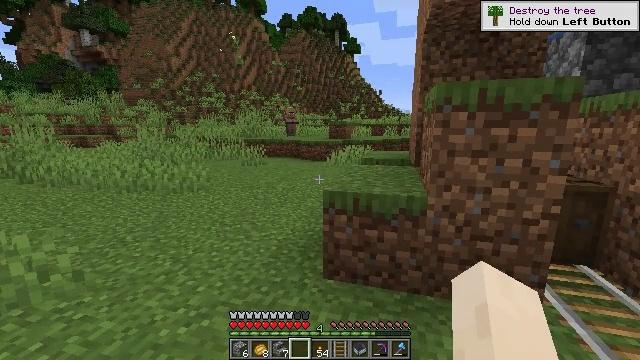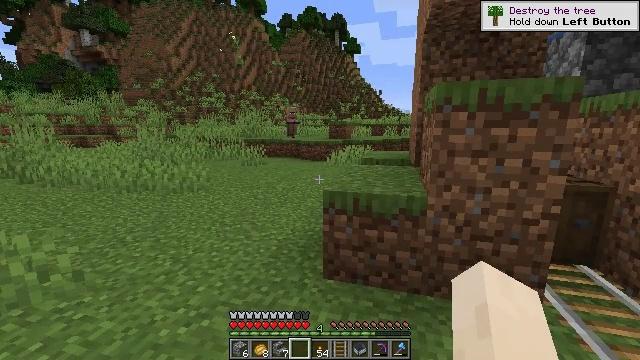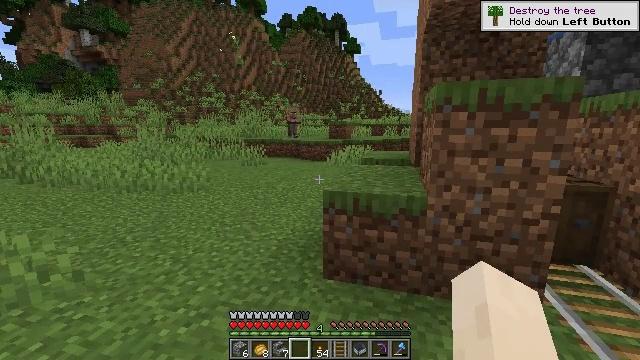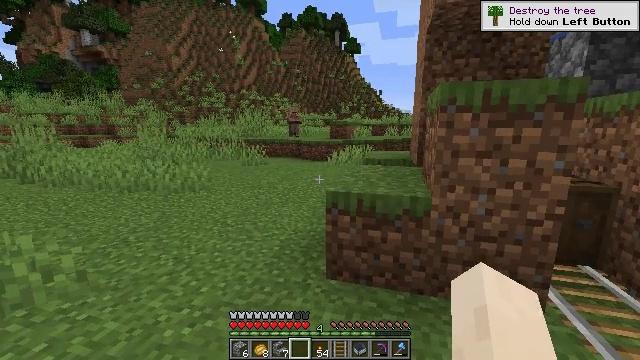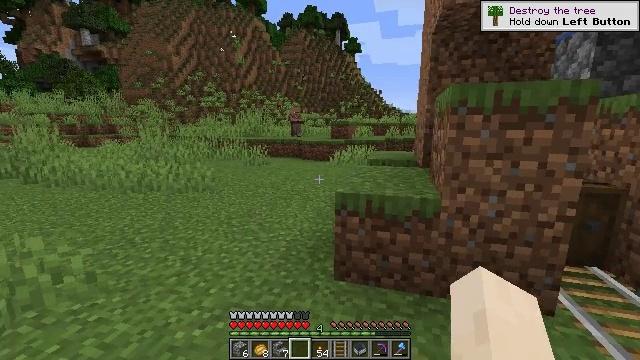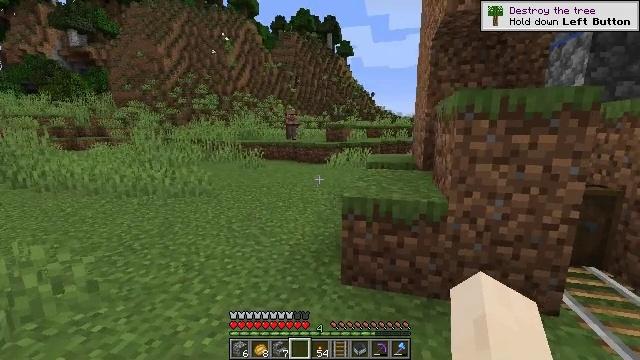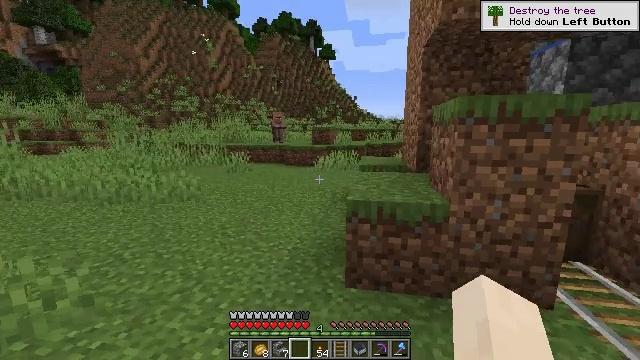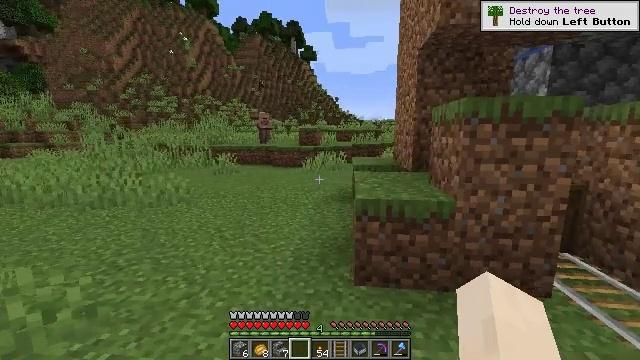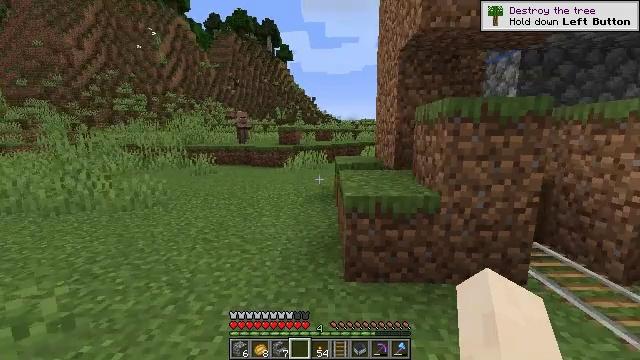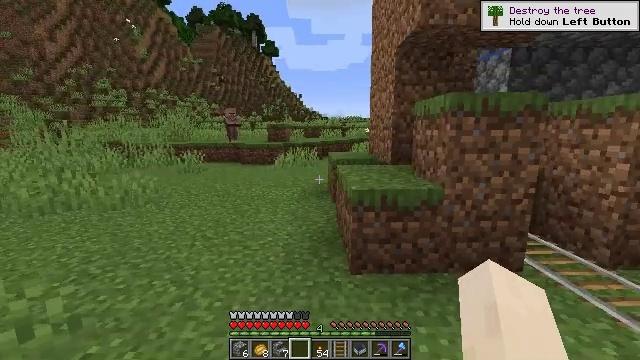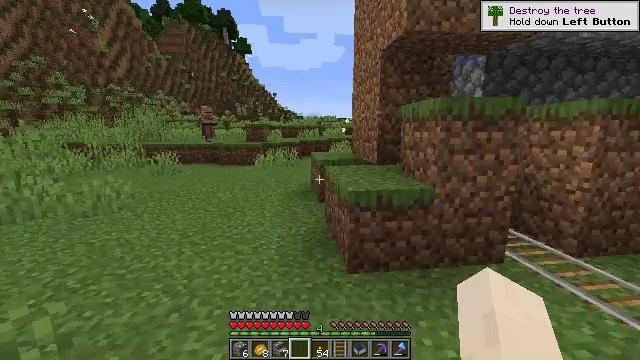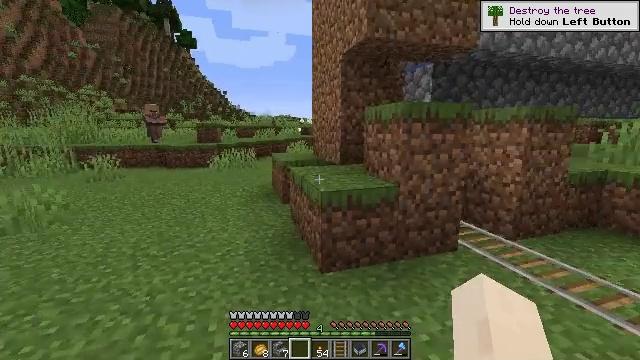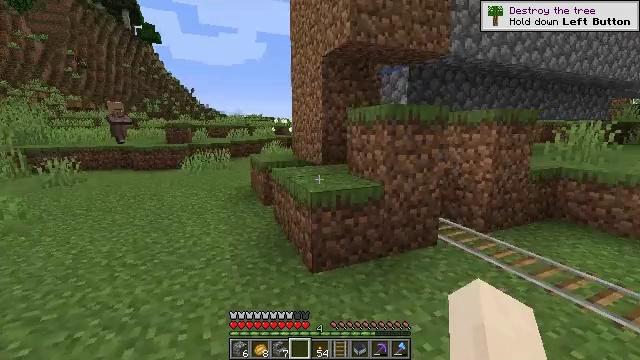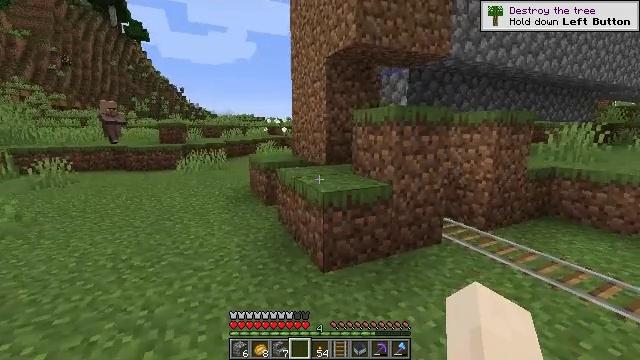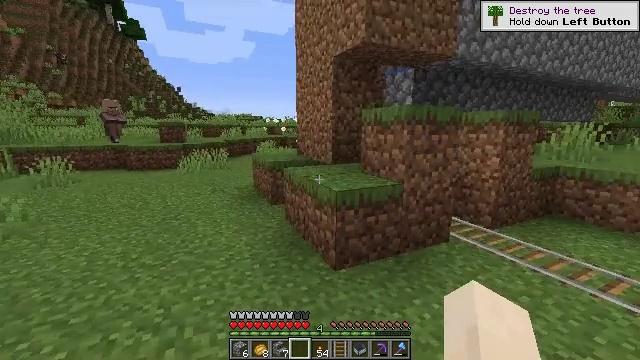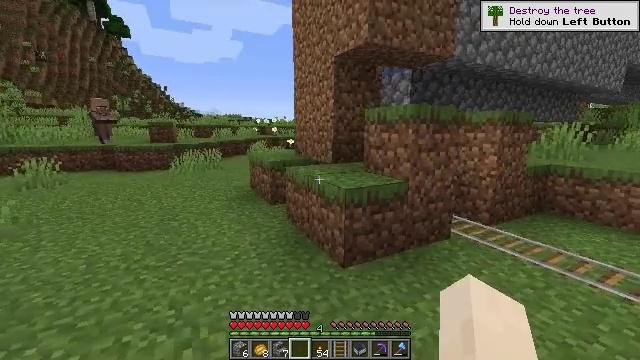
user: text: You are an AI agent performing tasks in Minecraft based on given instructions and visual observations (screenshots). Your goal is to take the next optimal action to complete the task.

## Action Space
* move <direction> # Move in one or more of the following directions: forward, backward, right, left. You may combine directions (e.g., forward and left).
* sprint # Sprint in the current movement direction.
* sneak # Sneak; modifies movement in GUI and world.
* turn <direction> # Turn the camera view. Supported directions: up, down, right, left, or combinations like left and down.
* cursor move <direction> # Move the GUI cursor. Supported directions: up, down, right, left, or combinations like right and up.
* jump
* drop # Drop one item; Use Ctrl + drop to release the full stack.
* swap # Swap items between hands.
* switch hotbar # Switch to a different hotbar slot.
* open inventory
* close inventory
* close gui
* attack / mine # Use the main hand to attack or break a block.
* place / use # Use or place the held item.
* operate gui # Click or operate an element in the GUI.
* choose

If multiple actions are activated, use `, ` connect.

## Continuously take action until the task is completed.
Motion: motion action
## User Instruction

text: Smash the barrel to get its contents.
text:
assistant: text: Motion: no_op
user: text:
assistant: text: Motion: no_op
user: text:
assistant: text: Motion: move left
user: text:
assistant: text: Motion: move left
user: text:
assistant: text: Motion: move left, turn right
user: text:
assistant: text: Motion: move left, turn right
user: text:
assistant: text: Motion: move left, turn right
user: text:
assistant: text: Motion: move left, turn right
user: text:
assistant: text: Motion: move left, turn right
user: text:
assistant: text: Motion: move left, turn right
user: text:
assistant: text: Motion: move left, turn right
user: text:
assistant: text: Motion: move left, turn right
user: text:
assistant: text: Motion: move left, turn right
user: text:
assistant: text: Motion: move left
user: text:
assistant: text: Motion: move left, turn right
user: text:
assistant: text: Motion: move left, turn right
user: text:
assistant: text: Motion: move left, turn right
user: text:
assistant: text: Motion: move left, turn right
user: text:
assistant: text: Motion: turn right
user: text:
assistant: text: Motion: turn right and down
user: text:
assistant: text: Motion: turn right and down
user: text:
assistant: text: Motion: turn right and down
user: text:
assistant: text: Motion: turn right
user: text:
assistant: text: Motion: no_op
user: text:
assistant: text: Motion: turn right
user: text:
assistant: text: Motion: turn right
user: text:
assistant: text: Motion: no_op
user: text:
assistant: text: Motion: no_op
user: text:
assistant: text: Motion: no_op
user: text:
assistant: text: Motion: no_op